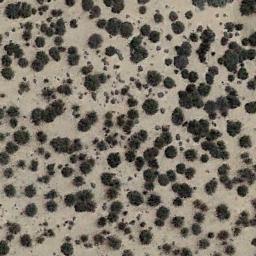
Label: chaparral